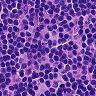
Metastatic tissue present: no